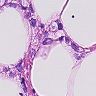
Metastatic tissue present: yes